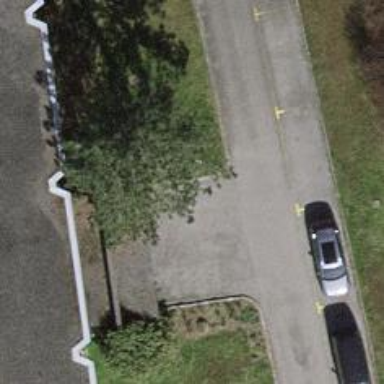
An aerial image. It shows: Bicycle parking area.